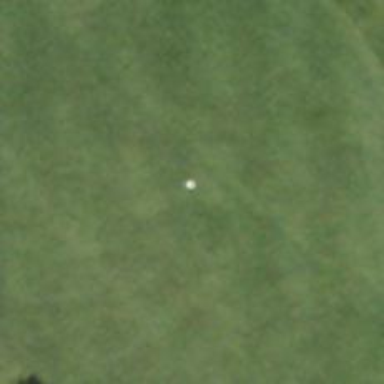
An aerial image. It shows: Golf hole.